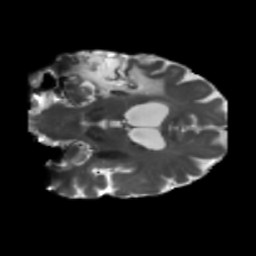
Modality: T2w
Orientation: coronal
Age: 71
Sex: male
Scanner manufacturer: siemens
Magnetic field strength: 3 T
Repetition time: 5.25 s
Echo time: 0.08 s